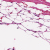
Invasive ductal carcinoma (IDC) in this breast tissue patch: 0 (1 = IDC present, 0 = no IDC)